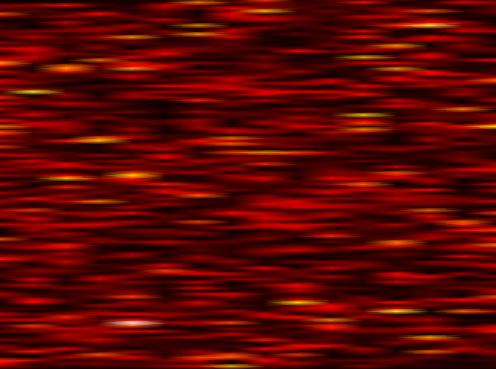
Label: WOLA